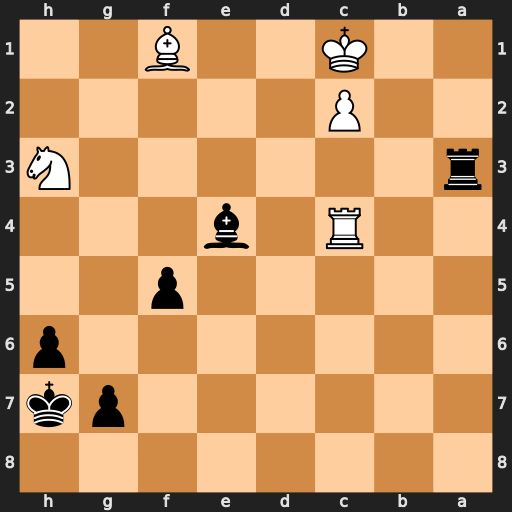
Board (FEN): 8/6pk/7p/5p2/2R1b3/r6N/2P5/2K2B2
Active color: b
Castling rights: -
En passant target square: -
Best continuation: Ra1+ Kd2 Rxf1